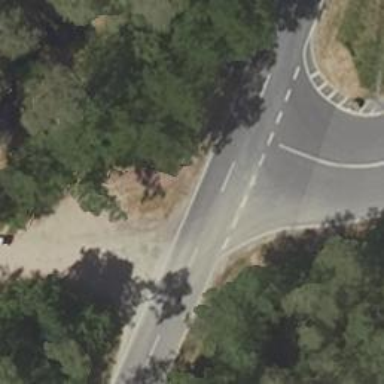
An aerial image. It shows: Unclassified road.